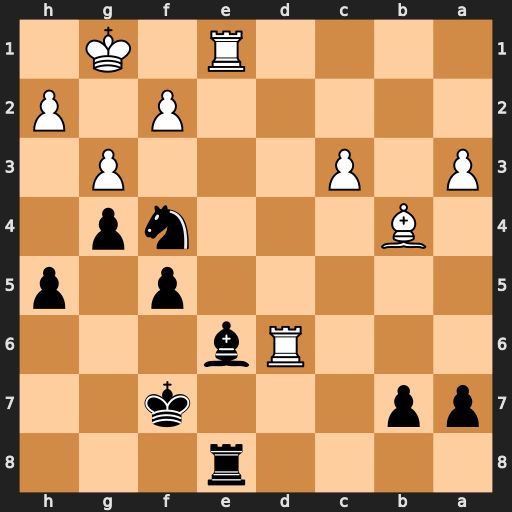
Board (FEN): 4r3/pp3k2/3Rb3/5p1p/1B3np1/P1P3P1/5P1P/4R1K1
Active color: b
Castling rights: -
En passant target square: -
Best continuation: Nh3+ Kg2 Bd5+